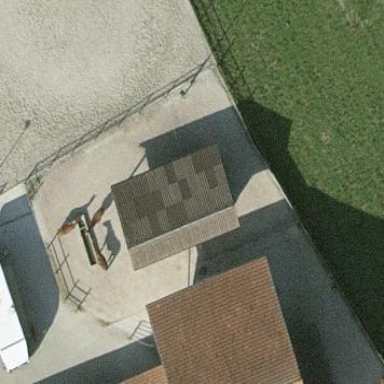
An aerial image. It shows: View of roof of building.